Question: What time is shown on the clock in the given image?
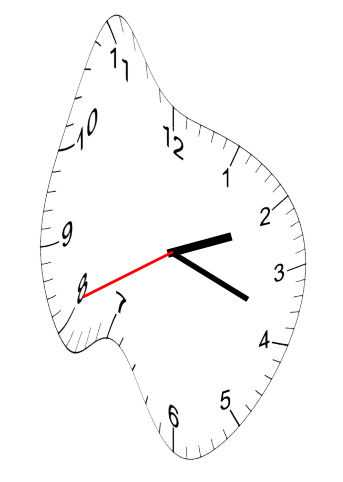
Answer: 02:18:41